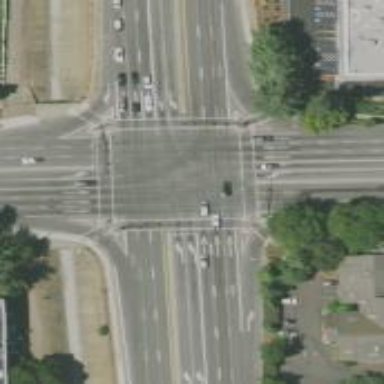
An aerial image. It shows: Solid stop line on the road.